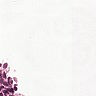
Metastatic tissue present: no